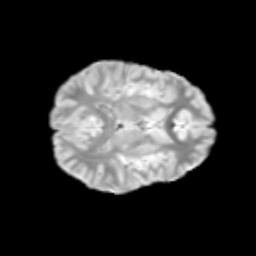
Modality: T2w
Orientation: axial
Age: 12
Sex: female
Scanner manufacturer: siemens
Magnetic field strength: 3 T
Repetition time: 3.8 s
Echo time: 0.07 s